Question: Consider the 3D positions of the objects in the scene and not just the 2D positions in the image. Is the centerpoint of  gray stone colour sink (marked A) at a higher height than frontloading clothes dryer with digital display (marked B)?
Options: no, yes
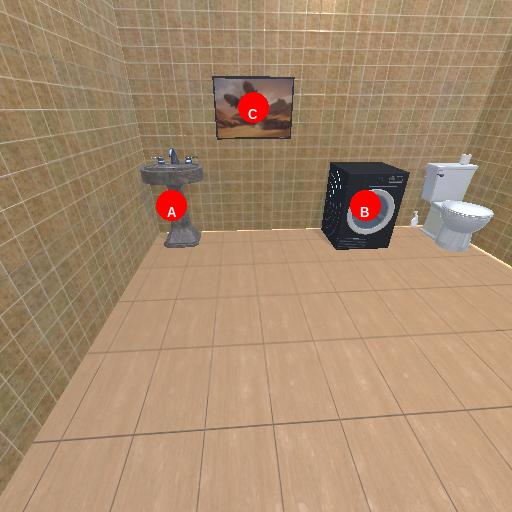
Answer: no